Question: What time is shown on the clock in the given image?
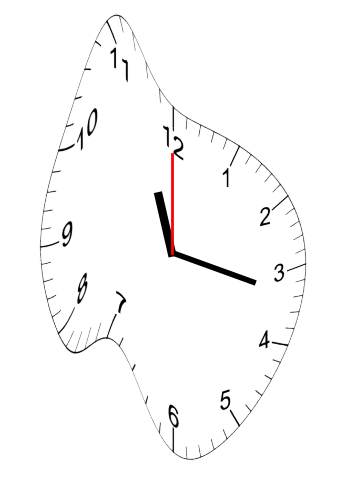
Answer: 11:17:00